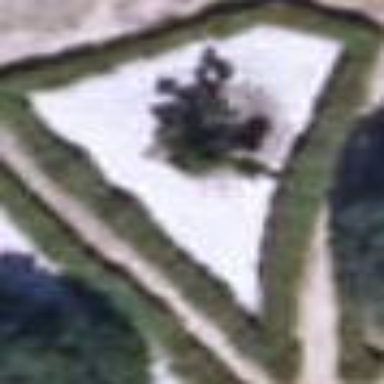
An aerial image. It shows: Garden enclosed by hedge.